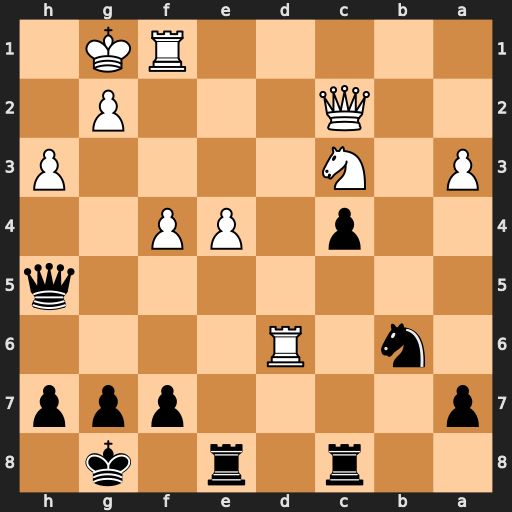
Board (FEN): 2r1r1k1/p4ppp/1n1R4/7q/2p1PP2/P1N4P/2Q3P1/5RK1
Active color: b
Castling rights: -
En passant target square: -
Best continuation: Qc5+ Kh2 Qxd6